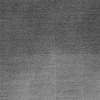
Atmospheric dust classification: dusty